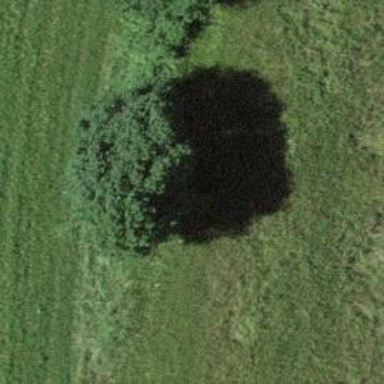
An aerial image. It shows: Single tag "natural: tree."